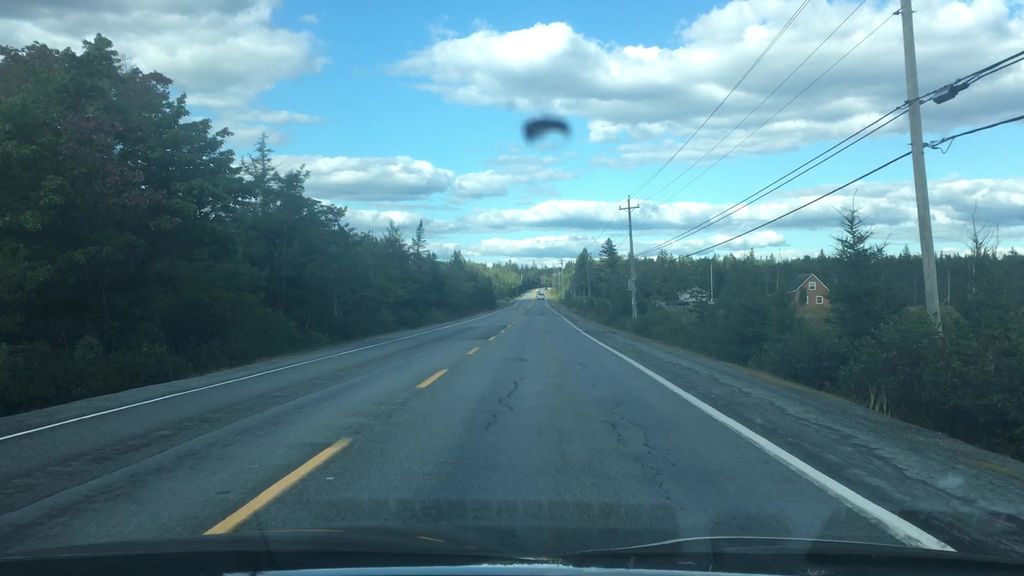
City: halifax